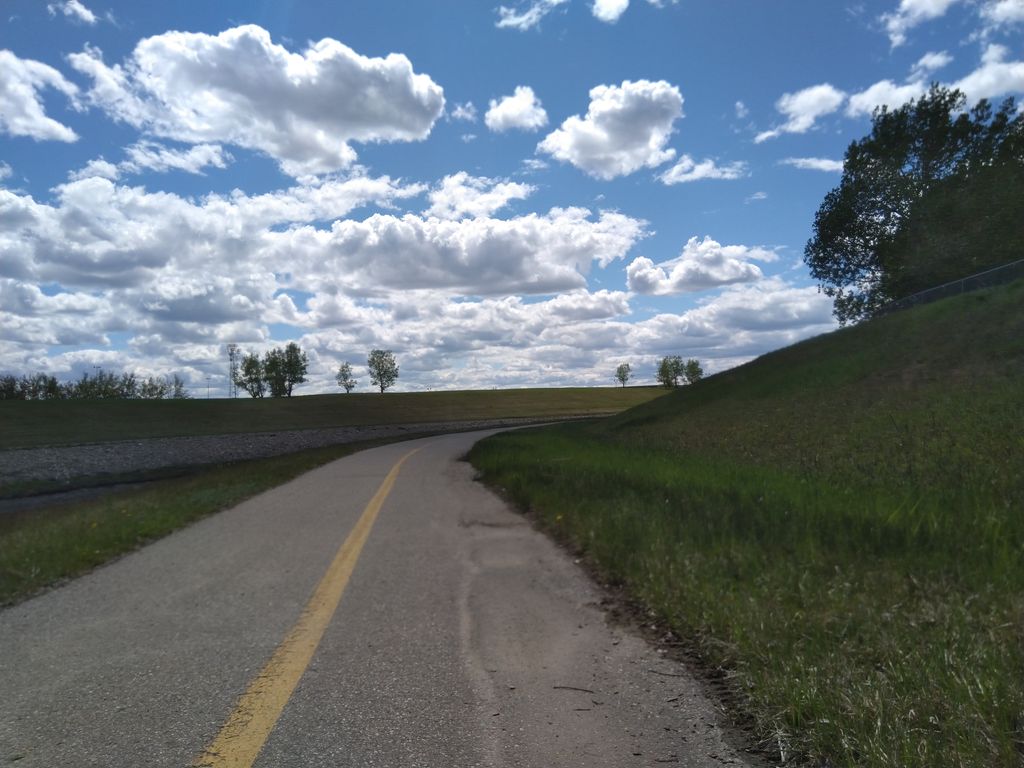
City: calgary